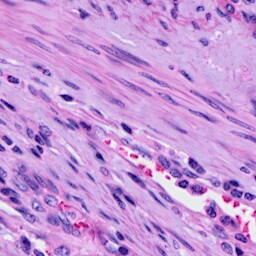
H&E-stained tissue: Cervix